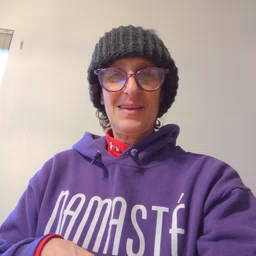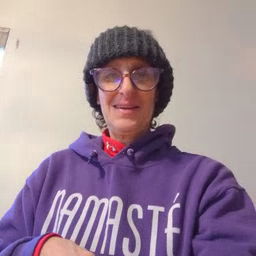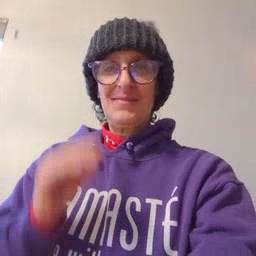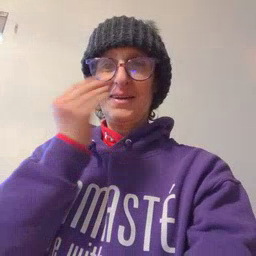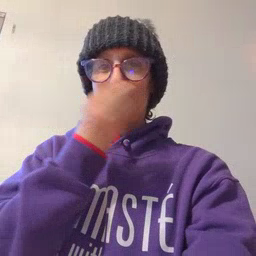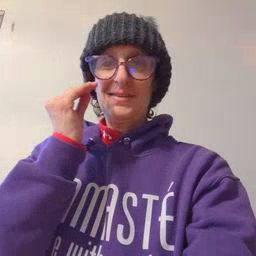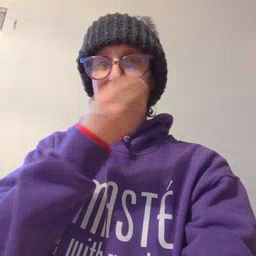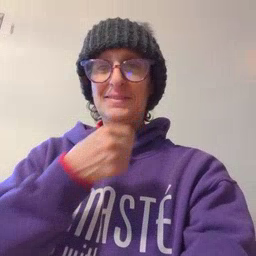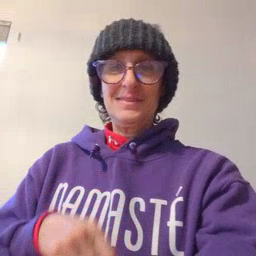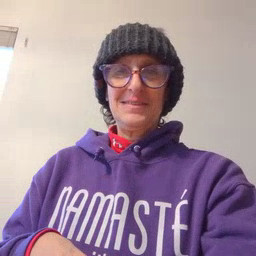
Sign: flower